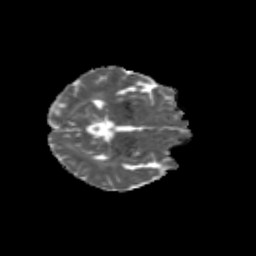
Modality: MD
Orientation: axial
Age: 61
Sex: female
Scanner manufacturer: siemens
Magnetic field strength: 3 T
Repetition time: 4.71 s
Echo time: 0.0906 s